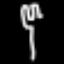
Label: fork